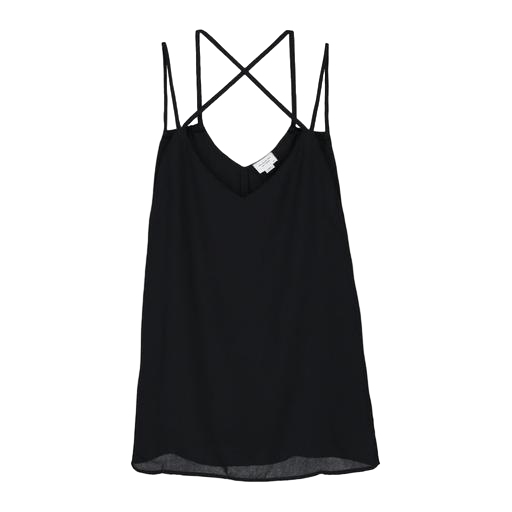
black strappy tank top, black chelsea cami, black bella cami, white background